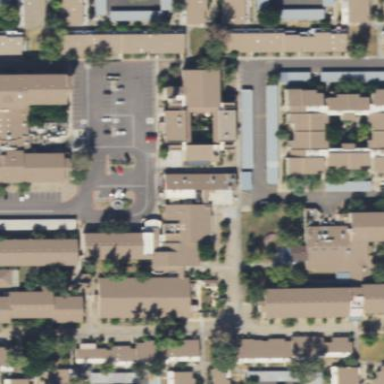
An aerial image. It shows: Retirement home.